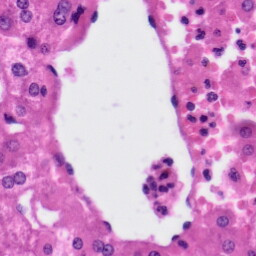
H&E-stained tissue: Liver